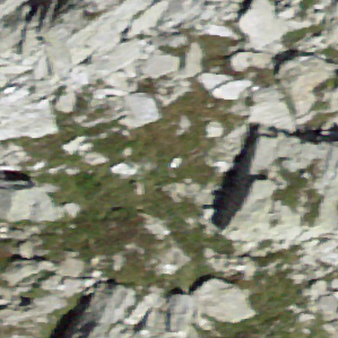
Label: bouldering_area